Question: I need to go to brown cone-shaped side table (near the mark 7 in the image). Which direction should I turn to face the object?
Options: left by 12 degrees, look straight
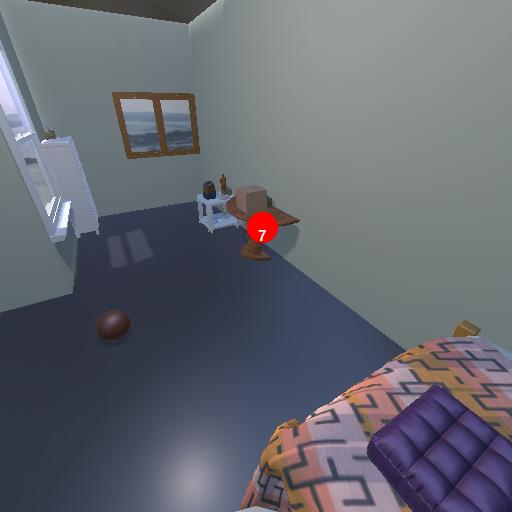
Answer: left by 12 degrees